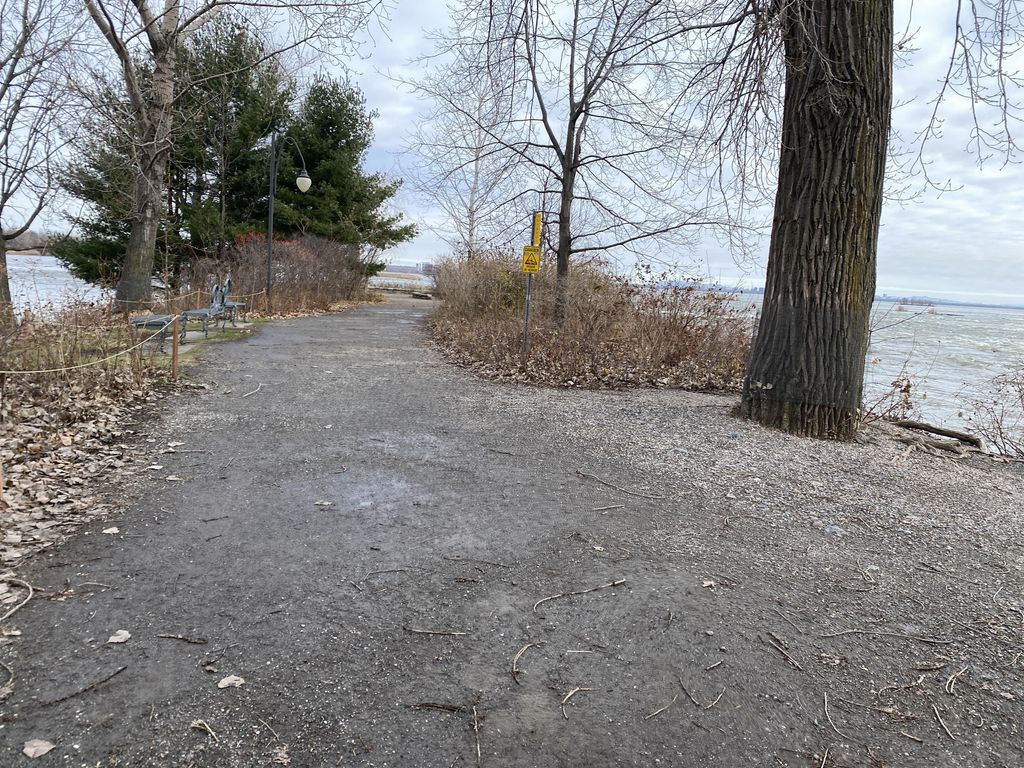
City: montreal